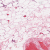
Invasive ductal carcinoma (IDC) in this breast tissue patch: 0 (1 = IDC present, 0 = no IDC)